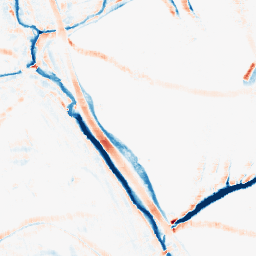
Category: morphological
Decomposition family: morphological_square
Decomposition parameters: operation: average
size: 10
Upsampling method: regularized
Upsampling parameters: scale: 4
lambda_reg: 0.001
Upsampling scale: 4